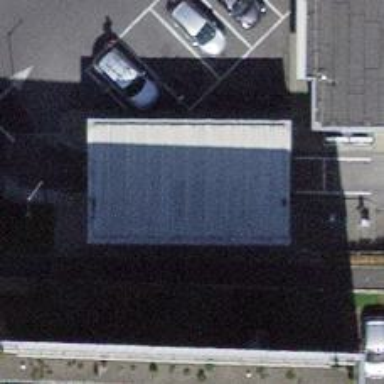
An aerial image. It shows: Car wash facility.